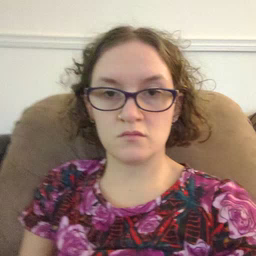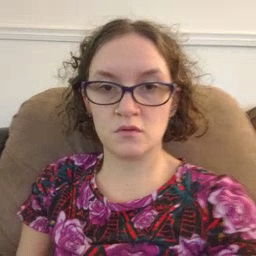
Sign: loud